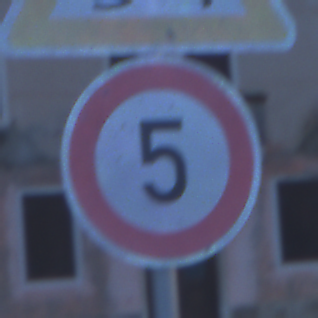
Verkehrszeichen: Geschwindigkeit5
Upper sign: SchleuderOderRutschgefahr
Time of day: Dawn
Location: Outdoor (Urban)
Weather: PartlyCloudy
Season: NotSpecified
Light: Natural